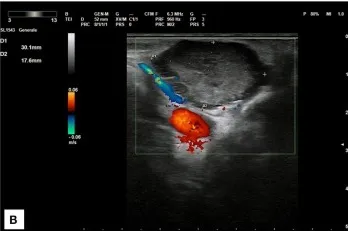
Ultrasound scan of a locally recurrent neck lesion in right supraclavicular region. (B) Ultrasound scan after 1 month of therapy at 10 mg daily. Tumor vascularization is significantly reduced.
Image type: radiology (ultrasound)